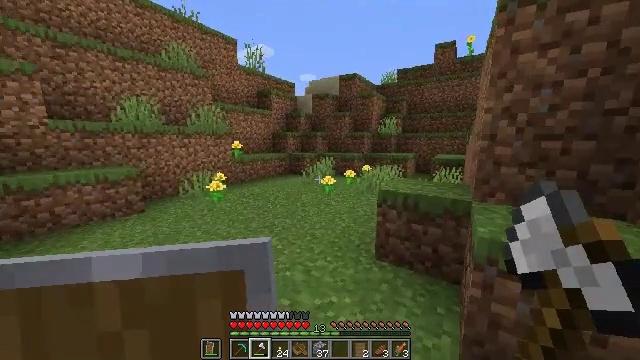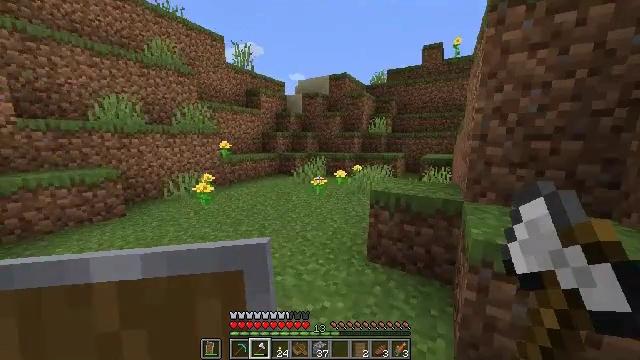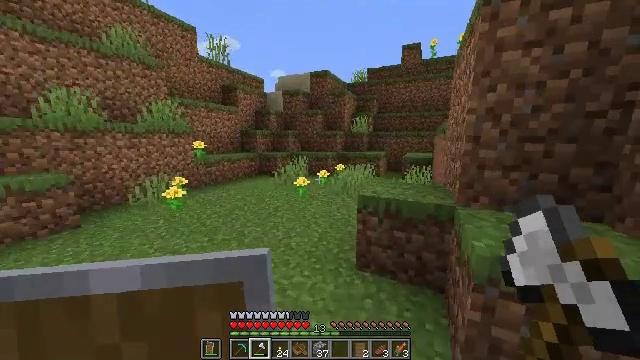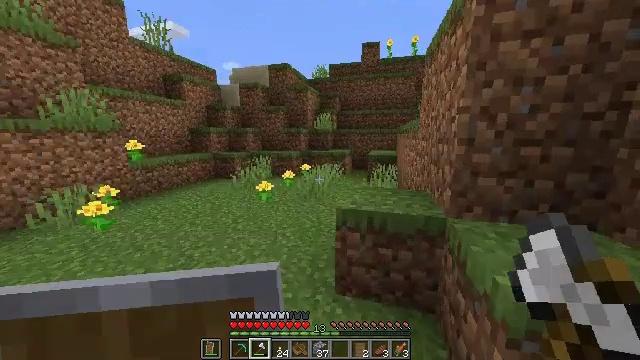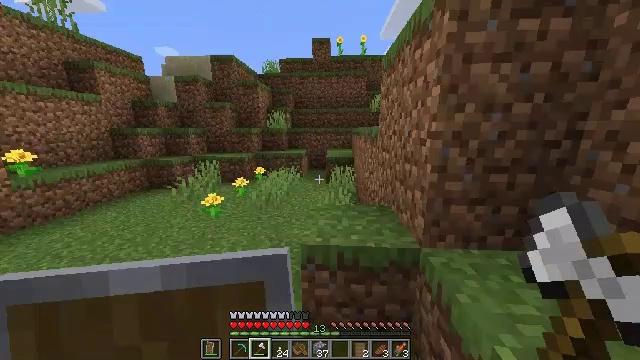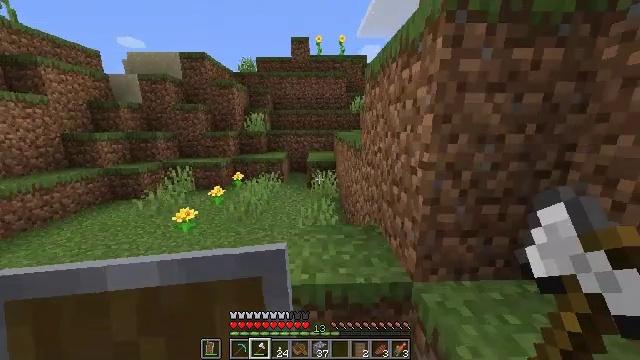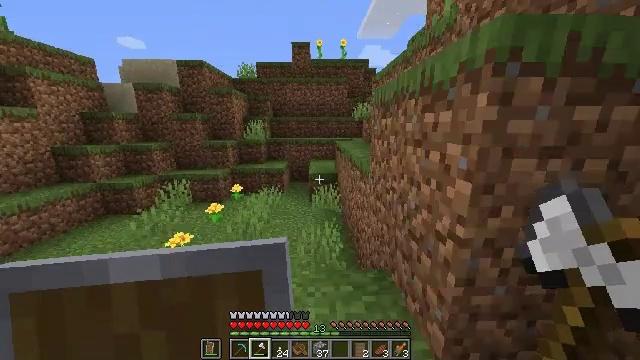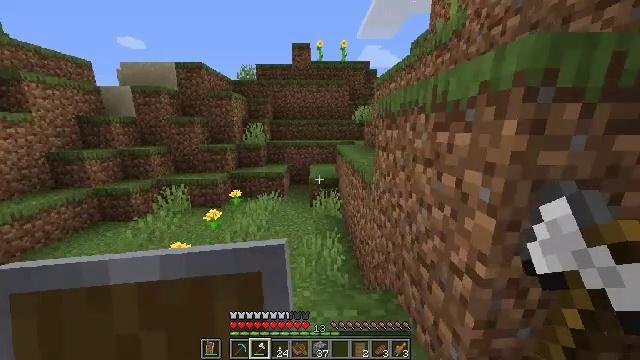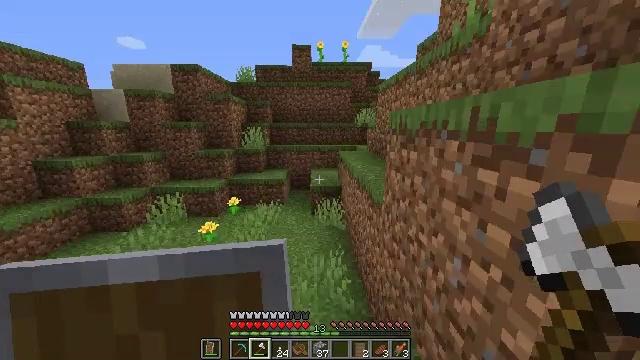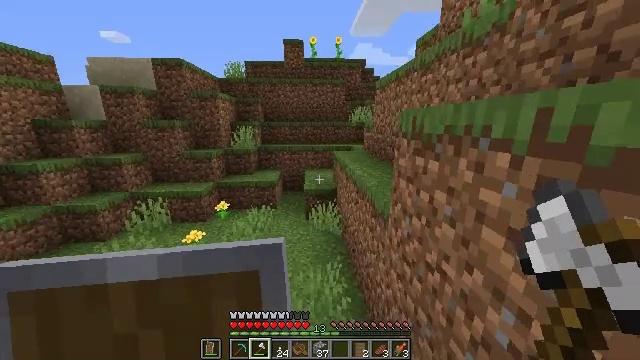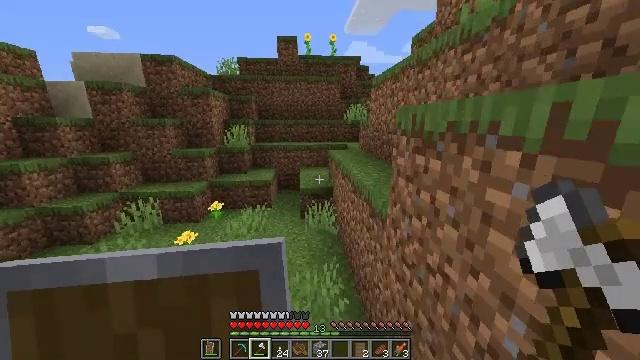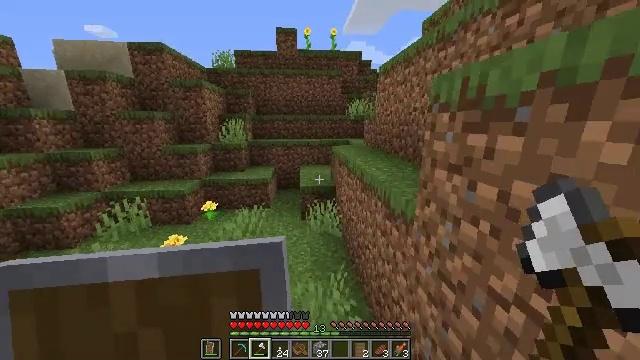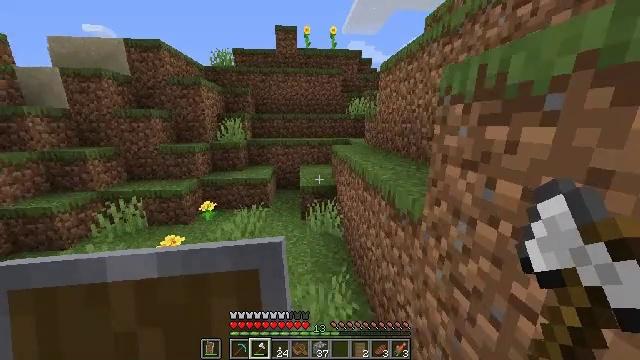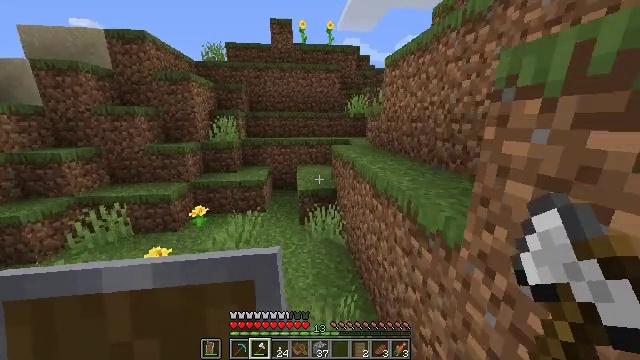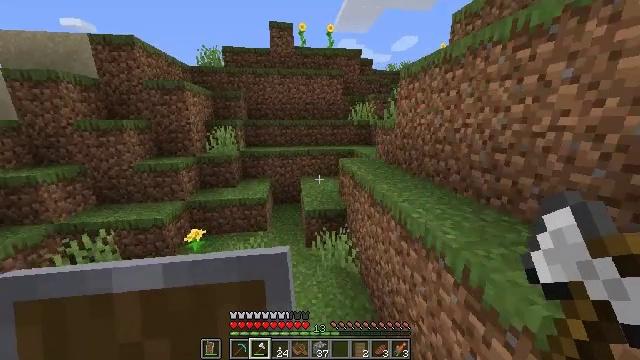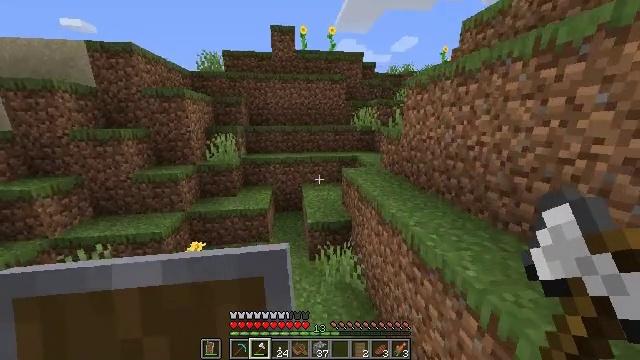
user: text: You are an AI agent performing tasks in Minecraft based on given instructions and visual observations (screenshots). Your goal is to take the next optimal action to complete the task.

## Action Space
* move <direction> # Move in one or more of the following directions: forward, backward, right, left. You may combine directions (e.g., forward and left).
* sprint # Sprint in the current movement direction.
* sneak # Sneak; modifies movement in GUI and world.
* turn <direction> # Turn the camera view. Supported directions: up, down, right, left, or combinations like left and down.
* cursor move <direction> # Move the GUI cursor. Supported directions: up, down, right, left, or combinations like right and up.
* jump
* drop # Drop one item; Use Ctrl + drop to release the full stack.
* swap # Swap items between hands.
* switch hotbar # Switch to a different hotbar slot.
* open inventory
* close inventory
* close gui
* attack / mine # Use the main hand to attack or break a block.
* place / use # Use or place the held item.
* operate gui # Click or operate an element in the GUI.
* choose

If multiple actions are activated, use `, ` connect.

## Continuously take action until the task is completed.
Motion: motion action
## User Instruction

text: Create a diamond shovel on the crafting table.
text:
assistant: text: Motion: move forward, sprint, turn right
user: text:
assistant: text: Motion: move forward, sprint, turn right
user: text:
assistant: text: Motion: move forward, sprint, turn right
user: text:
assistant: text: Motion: move forward, sprint, turn right and down, jump
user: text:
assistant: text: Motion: move forward, sprint, turn right, jump
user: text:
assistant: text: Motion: move forward, sprint, jump
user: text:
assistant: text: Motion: move forward, sprint, jump
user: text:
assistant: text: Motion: move forward, sprint, jump
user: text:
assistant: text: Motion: move forward, sprint, turn right, jump
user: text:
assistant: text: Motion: move forward, sprint, turn right, jump
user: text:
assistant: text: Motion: move forward and move left, sprint, jump
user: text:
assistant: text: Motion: move forward and move left, sprint, jump
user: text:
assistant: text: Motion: move forward and move left, sprint, turn right, jump
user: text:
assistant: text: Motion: move forward and move left, sprint, jump
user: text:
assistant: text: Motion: move forward and move left, sprint, jump
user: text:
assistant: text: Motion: move forward and move left, sprint, jump
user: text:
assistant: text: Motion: move forward and move left, sprint, jump
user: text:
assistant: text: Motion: move forward, sprint
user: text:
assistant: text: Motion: move forward, sprint
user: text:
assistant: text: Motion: move forward, sprint
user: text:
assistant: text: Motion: move forward, sprint, turn right
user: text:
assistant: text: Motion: move forward, sprint, turn right
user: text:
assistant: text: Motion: move forward, sprint, turn right
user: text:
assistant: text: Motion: move forward, sprint, turn right
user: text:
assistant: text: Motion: move forward, sprint, turn right, jump
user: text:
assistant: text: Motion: move forward, sprint, turn right, jump
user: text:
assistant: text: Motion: move forward, sprint, turn right and up, jump
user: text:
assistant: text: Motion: move forward, sprint, turn right and up, jump
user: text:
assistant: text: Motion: move forward, sprint, turn right, jump
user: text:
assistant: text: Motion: move forward, sprint, jump